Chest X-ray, PA view. Patient: 22 years old, sex M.
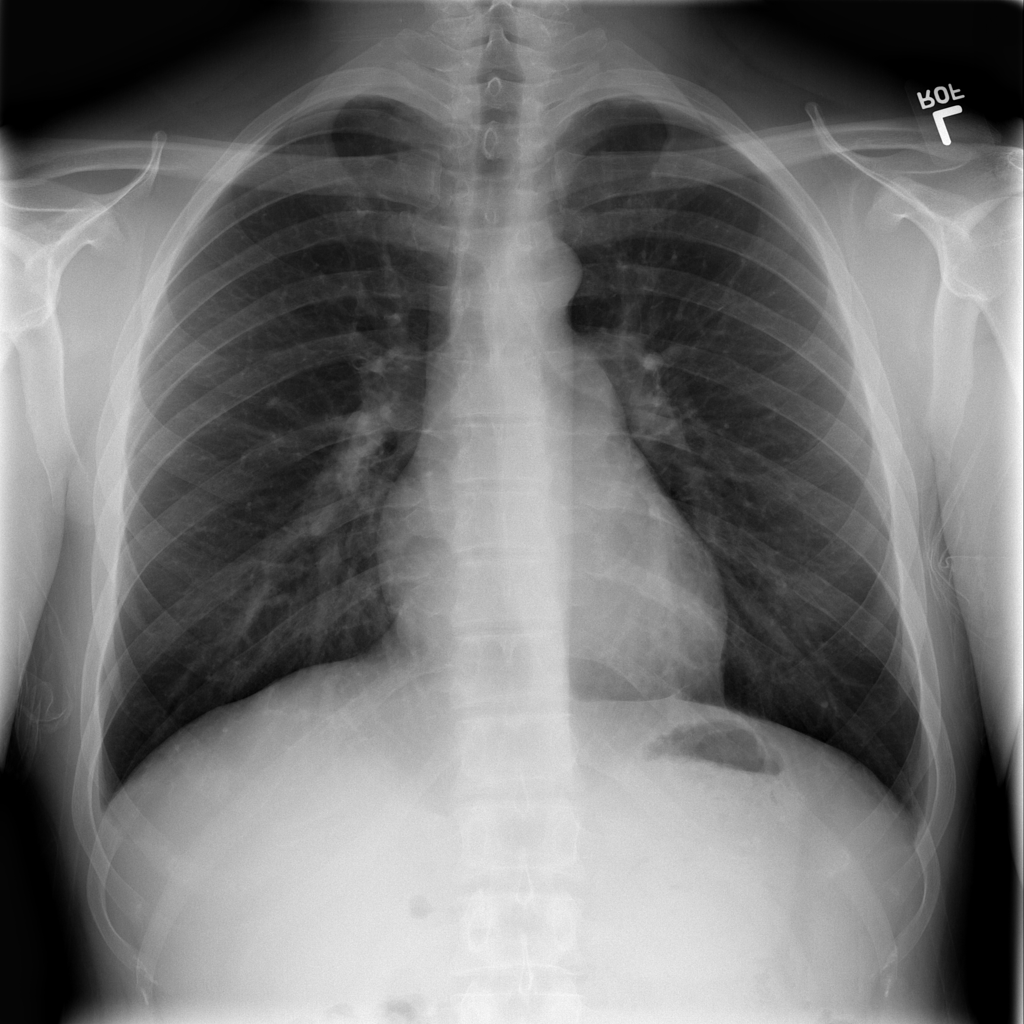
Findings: No Finding